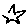
Label: star